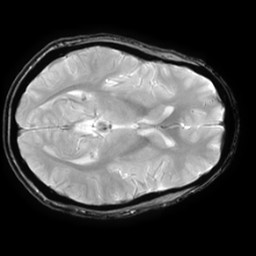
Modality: T2starw
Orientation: axial
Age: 39
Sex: male
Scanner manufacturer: ge
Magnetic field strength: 3 T
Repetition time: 0.65 s
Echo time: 0.02 s